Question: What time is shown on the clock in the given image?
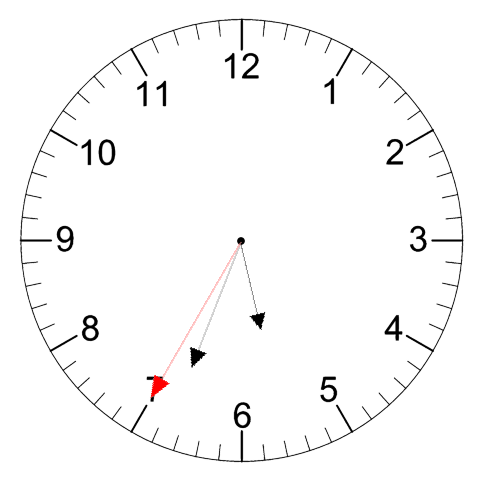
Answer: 05:33:35